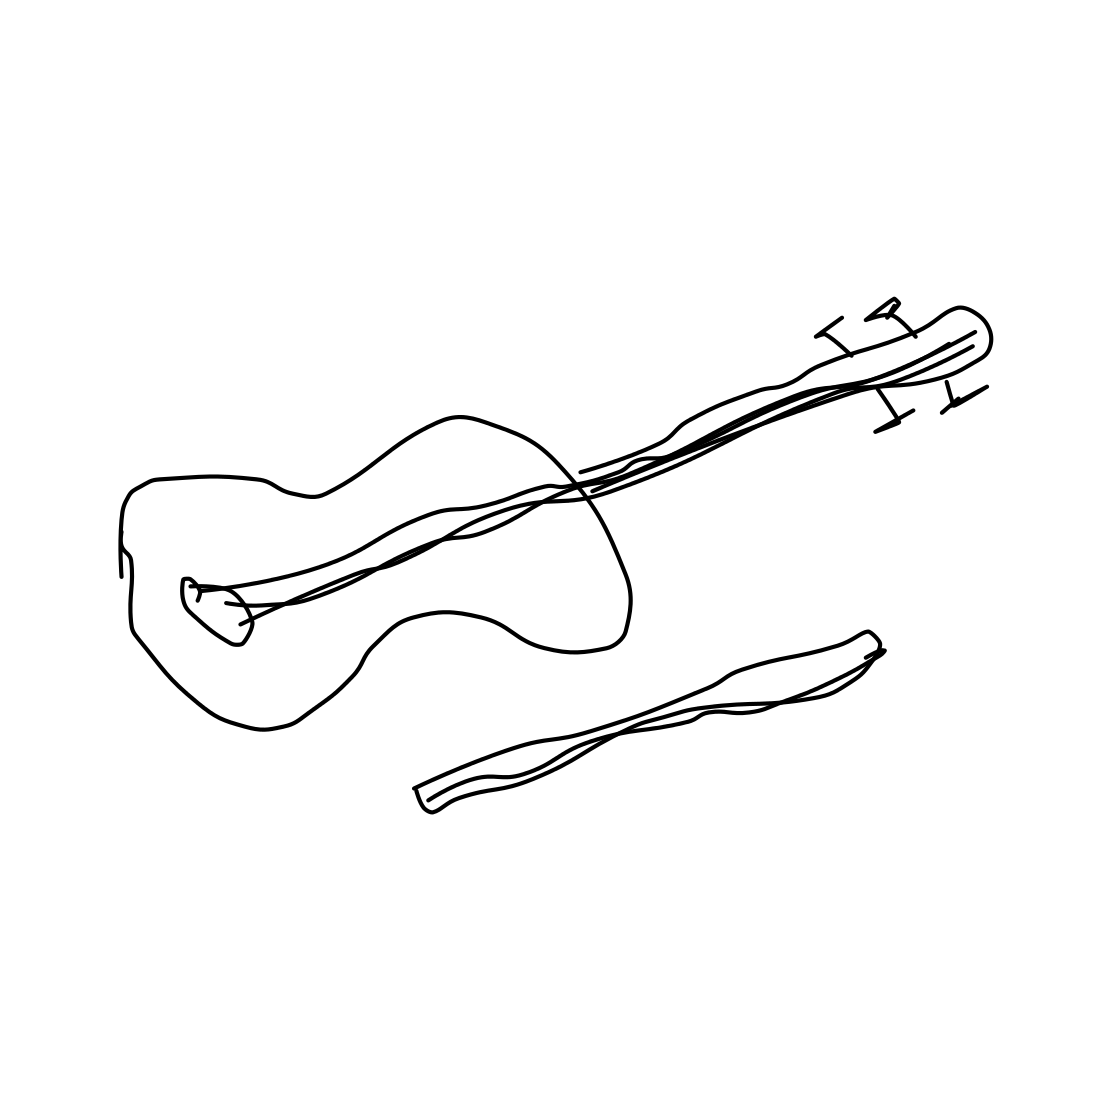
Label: violin